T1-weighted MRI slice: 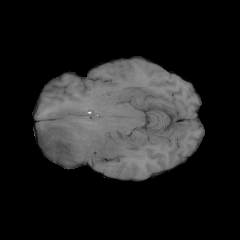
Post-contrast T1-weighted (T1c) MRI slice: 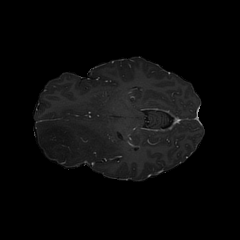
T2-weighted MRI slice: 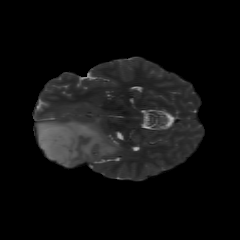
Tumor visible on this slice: yes